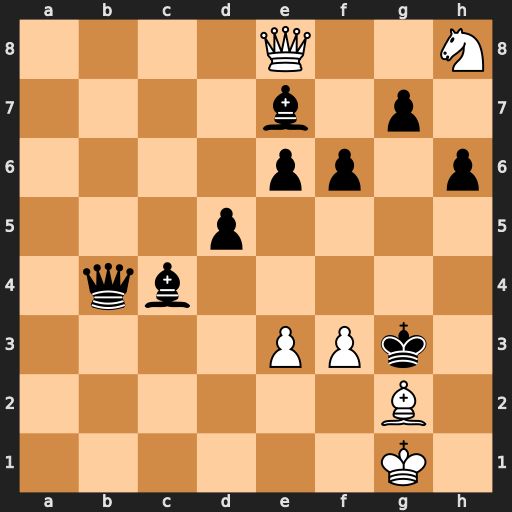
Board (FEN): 4Q2N/4b1p1/4pp1p/3p4/1qb5/4PPk1/6B1/6K1
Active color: w
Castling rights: -
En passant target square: -
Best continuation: Qg6+ Kh4 Qg4#